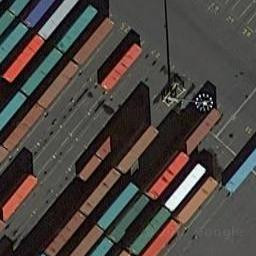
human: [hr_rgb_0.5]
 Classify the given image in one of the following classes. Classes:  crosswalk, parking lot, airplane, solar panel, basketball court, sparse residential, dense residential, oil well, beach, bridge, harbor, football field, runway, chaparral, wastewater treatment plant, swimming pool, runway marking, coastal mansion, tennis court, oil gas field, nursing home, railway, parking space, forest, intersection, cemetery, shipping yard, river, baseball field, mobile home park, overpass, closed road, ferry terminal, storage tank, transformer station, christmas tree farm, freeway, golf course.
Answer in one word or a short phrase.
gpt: shipping yard